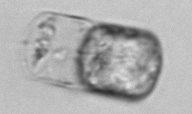
Label: Lauderia_annulata